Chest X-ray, PA view. Patient: 27 years old, sex F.
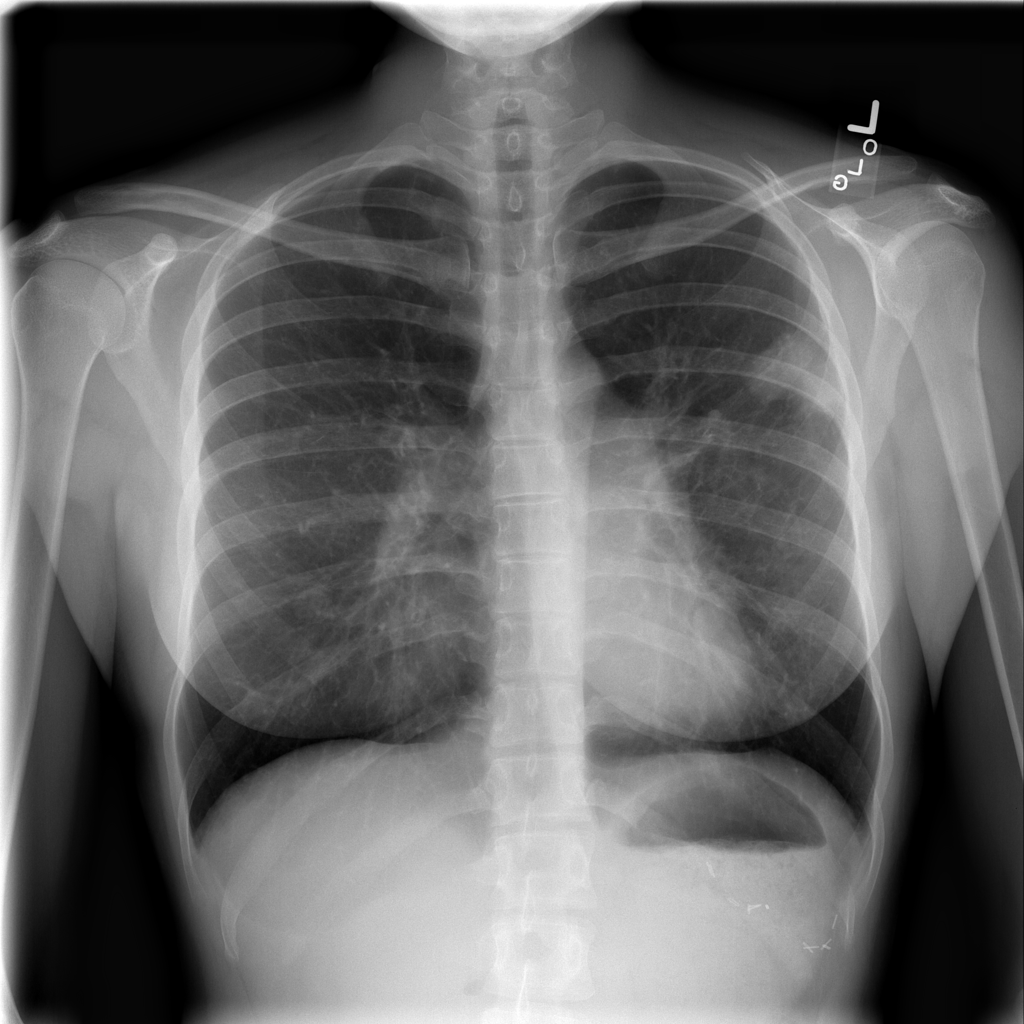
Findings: Infiltration, Mass